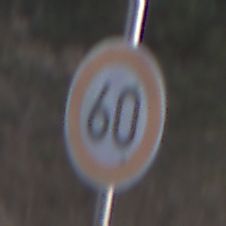
Verkehrszeichen: Geschwindigkeit60
Umgebung: Outdoor, Nature
Tageszeit: MorningAfternoon
Wetter: PartlyCloudy
Licht: Natural
Jahreszeit: NotSpecified
Kontrast: HighContrast